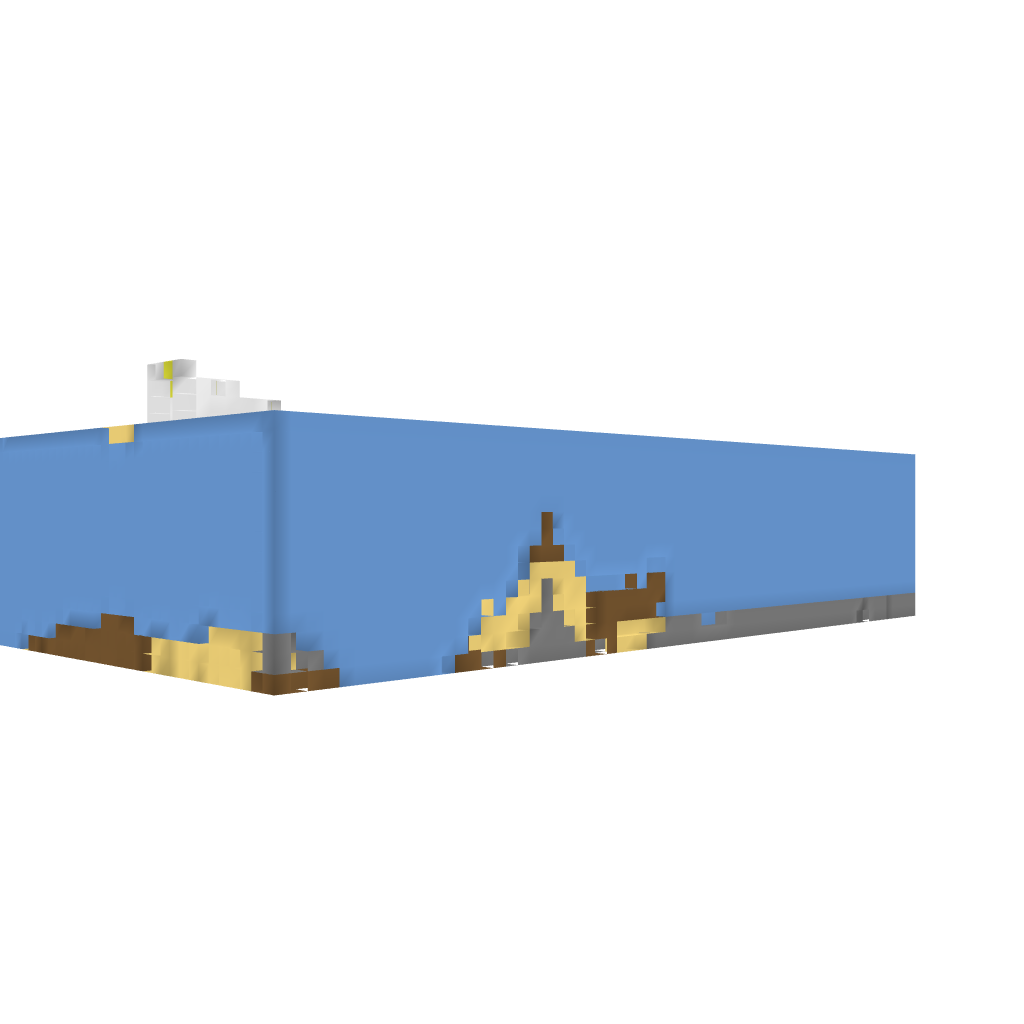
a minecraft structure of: Underwater Home bad low quality